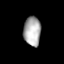
Tissue: lung
Cell type: Endothelial cells
Senescence score: 0.1799
Nuclear area (px): 492
Mean DAPI intensity: 171.697